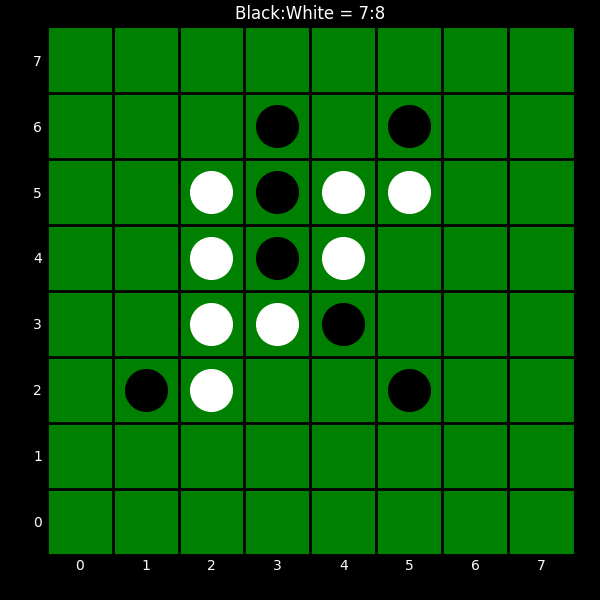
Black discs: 7
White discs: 8